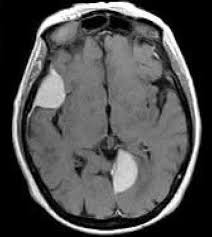
Label: meningioma